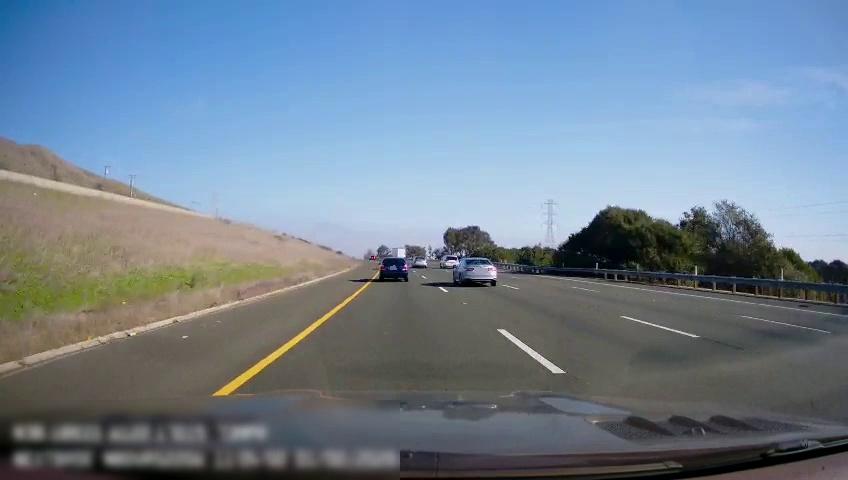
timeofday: Day
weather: Sunny
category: Drivable Space
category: Vehicles | Other LV
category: Vehicles | Car
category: Vehicles | Car
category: Vehicles | SUV
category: Vehicles | Car
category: Lanes | Current Lane
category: Lanes | Current Lane
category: Lanes | Alternate Lane
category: Lanes | Alternate Lane
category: Lanes | Alternate Lane